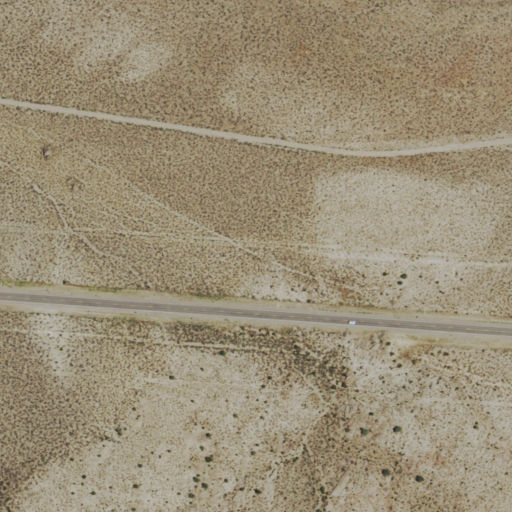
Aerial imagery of gap in Nevada named Pahroc Summit Pass containing shrub, medium intensity development, high intensity development, and low intensity development